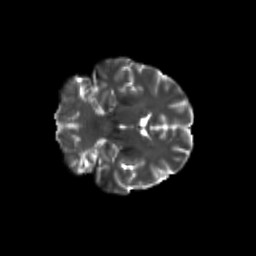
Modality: T2w
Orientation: coronal
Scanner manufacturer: siemens
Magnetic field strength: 3 T
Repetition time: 9.2 s
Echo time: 0.084 s